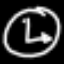
Label: clock